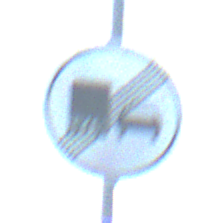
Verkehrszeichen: EndeUeberholverbotKraftfahrzeuge
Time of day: SunriseSunset
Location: Outdoor (Beach)
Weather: PartlyCloudy
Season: NotSpecified
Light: Natural